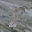
Label: 8